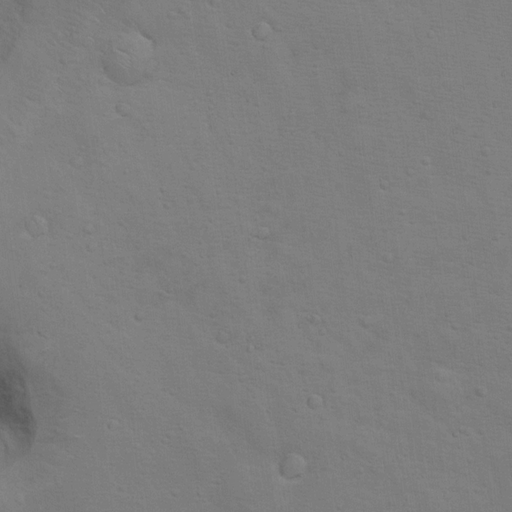
Classes present: Background, Cone